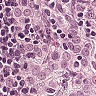
Metastatic tissue present: yes